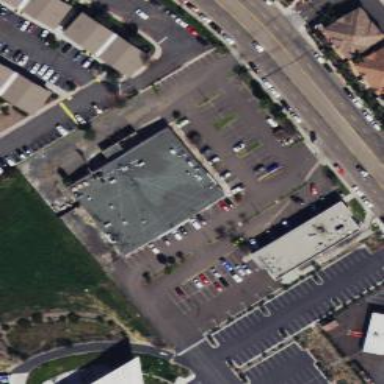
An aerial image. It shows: Commercial building.